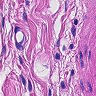
Metastatic tissue present: no